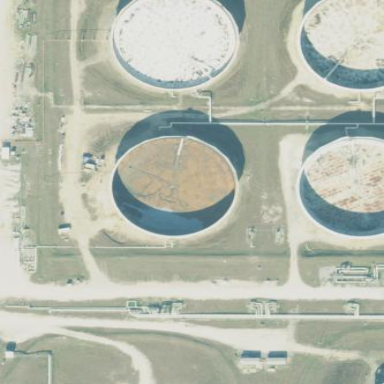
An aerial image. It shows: Storage tank which is man-made.